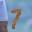
Label: 7